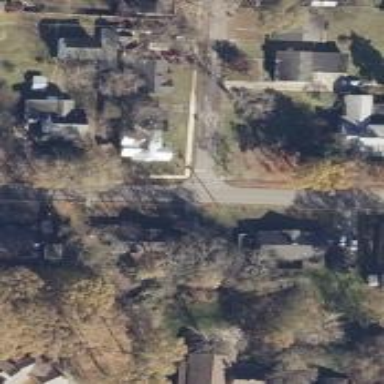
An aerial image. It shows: Residential road with sidewalk on the left.